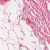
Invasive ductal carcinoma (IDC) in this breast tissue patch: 1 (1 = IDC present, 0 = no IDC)